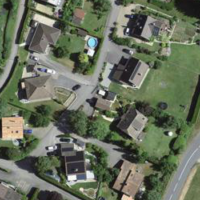
EUNIS habitat code: 54
Species observed at this site:
Ajuga reptans